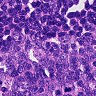
Metastatic tissue present: no